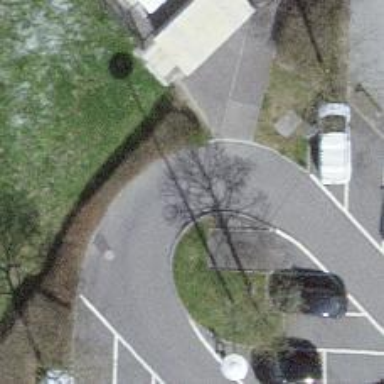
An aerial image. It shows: Parking aisle designated as service road.